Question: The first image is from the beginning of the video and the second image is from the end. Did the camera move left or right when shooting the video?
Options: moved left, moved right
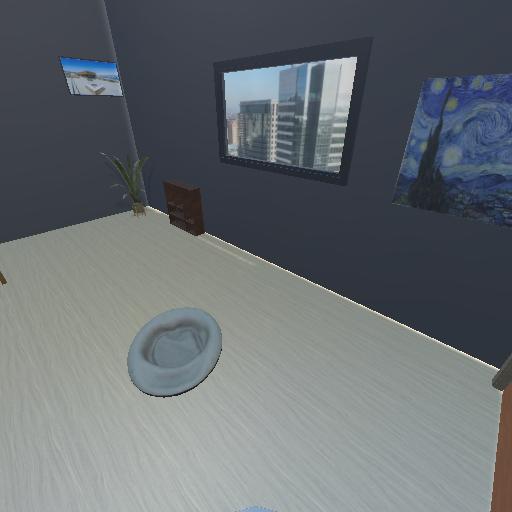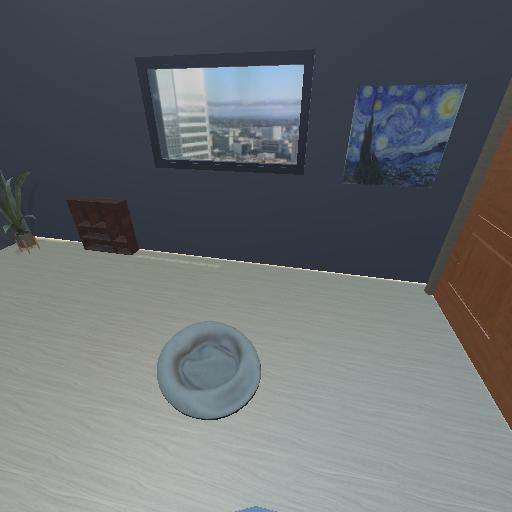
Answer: moved left